Interaction volume radius: 10 \u00c5
Interaction volume height: 20 \u00c5
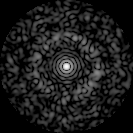
Disorder parameter: 0.8542